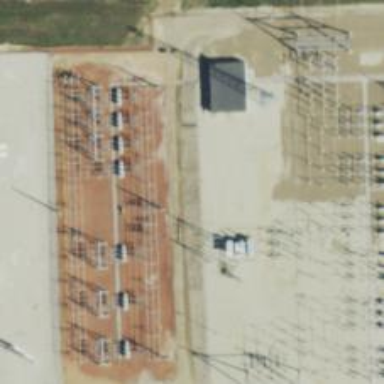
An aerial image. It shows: Switch for power supply.